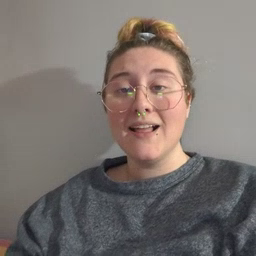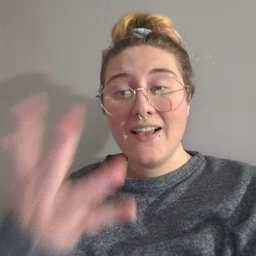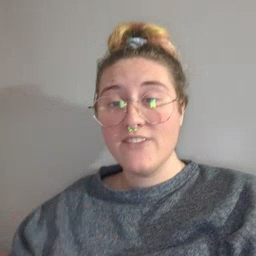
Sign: give